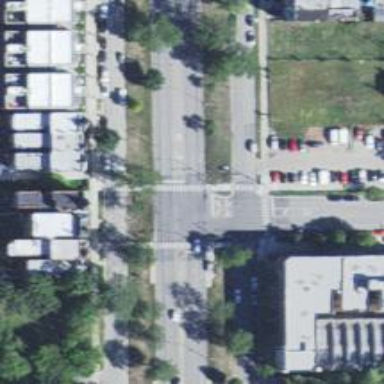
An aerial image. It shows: Footway that serves as traffic island.